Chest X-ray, PA view. Patient: 45 years old, sex M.
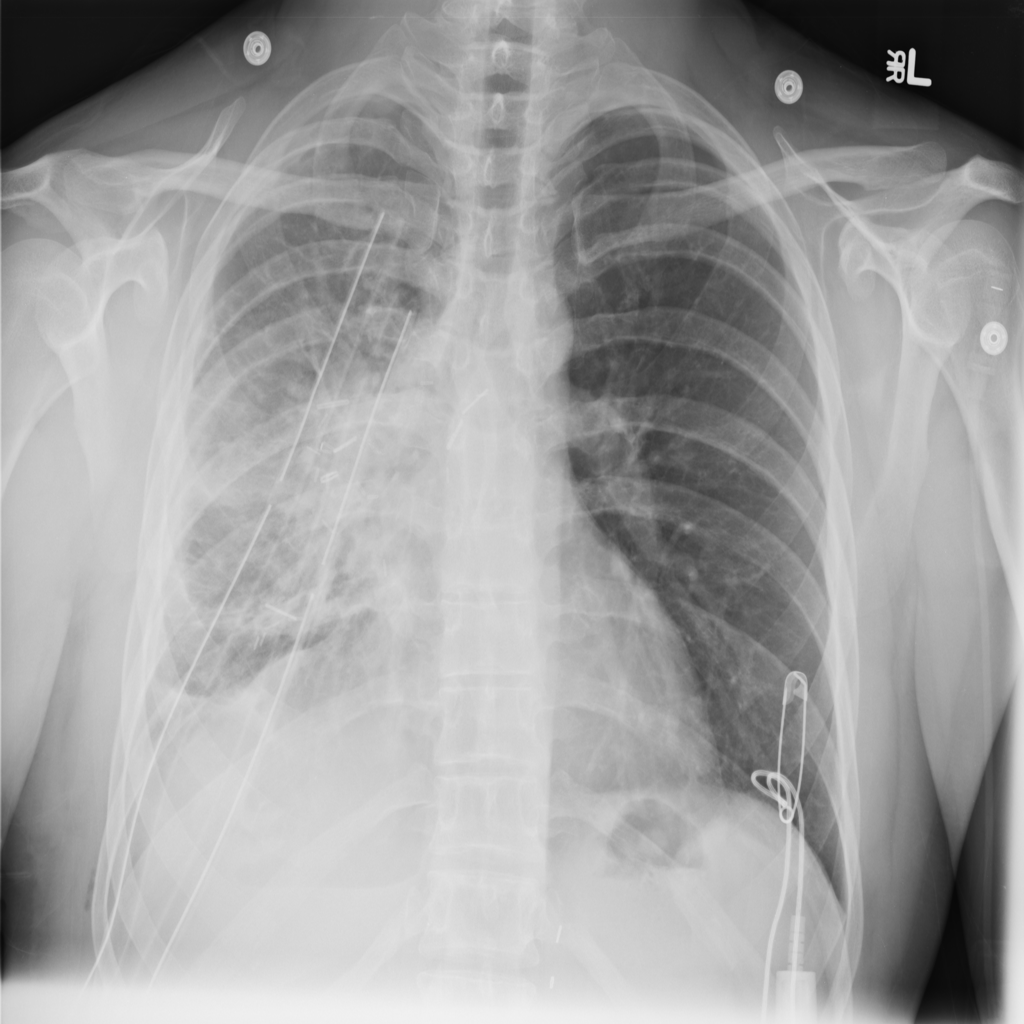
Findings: Pneumothorax